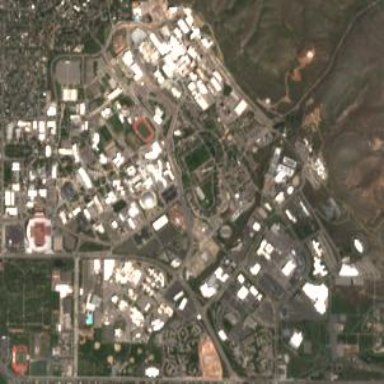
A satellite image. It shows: University.